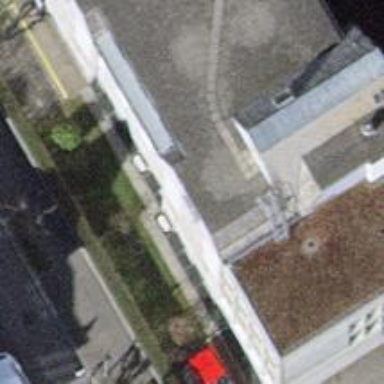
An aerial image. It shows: Healthcare clinic.